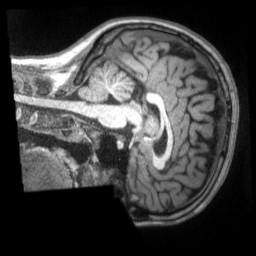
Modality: T1w
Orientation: sagittal
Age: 20
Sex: female